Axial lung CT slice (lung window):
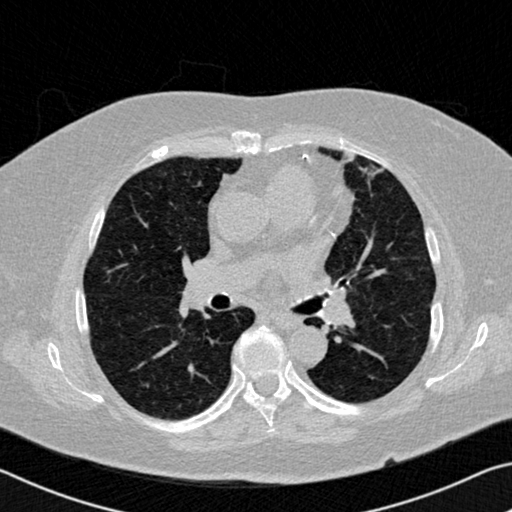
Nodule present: no